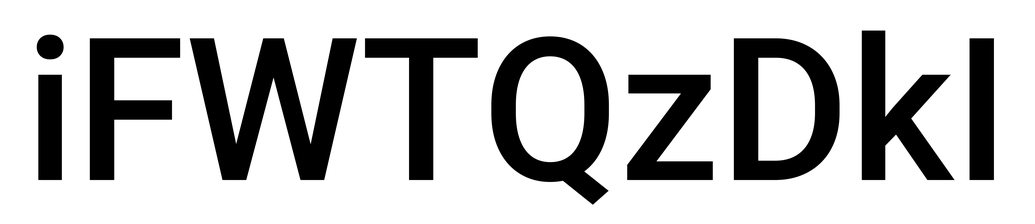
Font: Roboto_Medium